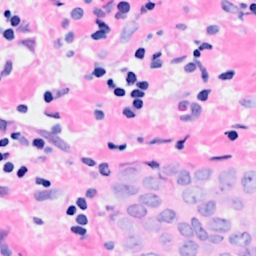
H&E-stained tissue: Breast